Field crop: maize
Growth stage: 2
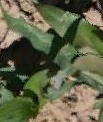
Species: maize